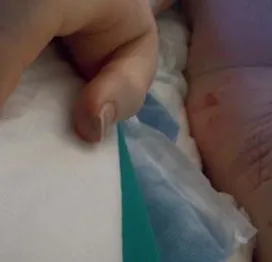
Acral necrotic spots.
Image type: medical_photograph (skin_photograph)